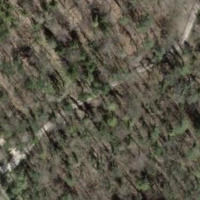
EUNIS habitat code: 41
Species observed at this site:
Anacamptis pyramidalis